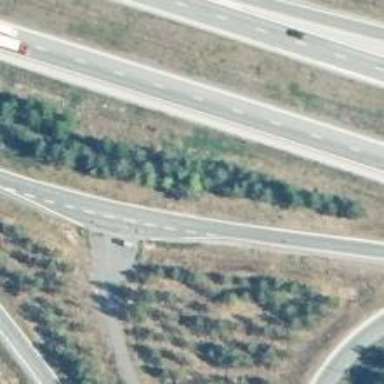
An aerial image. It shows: Asphalt motorway link.